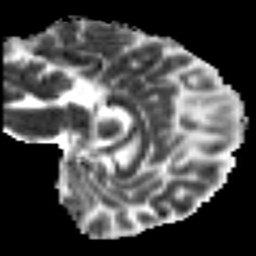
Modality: MD
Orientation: sagittal
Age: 46
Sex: female
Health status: ill
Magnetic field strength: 3 T
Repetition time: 9 s
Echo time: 0.093 s